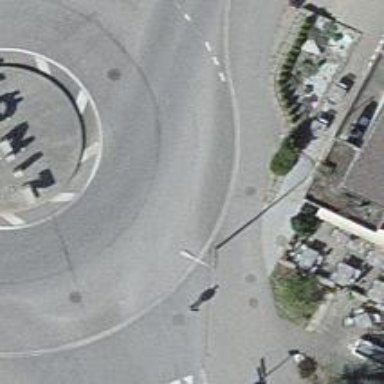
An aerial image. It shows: Tertiary road with asphalt surface leading to roundabout.